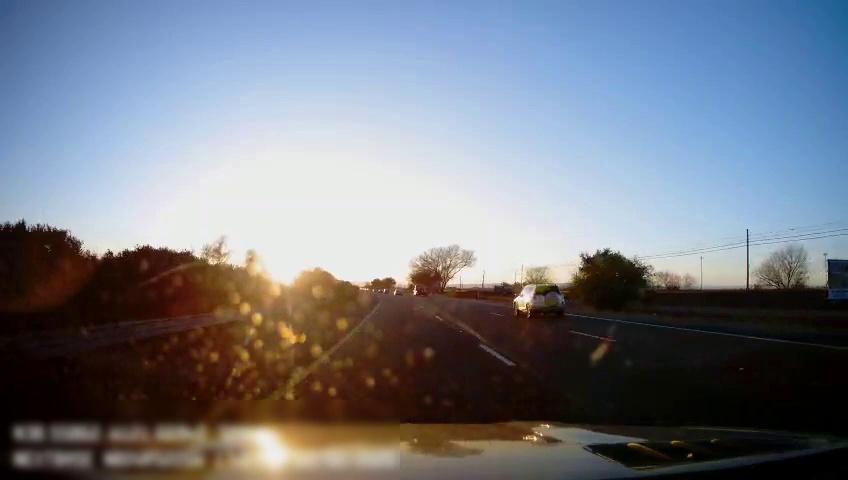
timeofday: Day
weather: Sunny
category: Drivable Space
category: Vehicles | SUV
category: Vehicles | Truck
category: Lanes | Alternate Lane
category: Lanes | Current Lane
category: Lanes | Current Lane
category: Lanes | Alternate Lane
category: Traffic | Signs